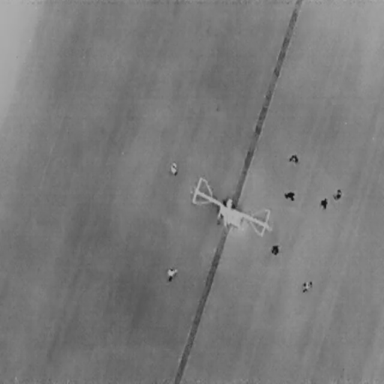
There are eight People in the infrared image.